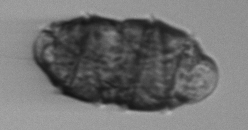
Label: Margalefidinium